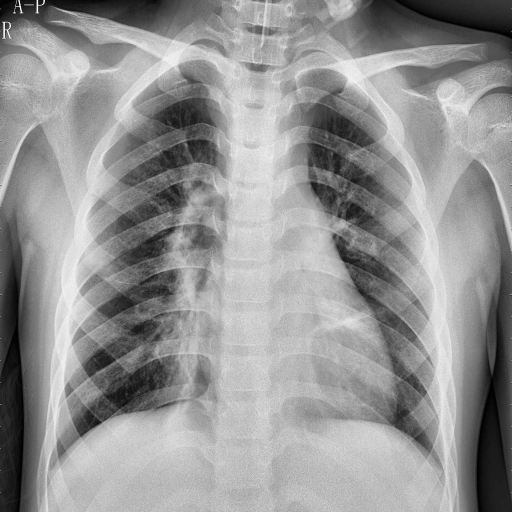
Finding: PNEUMONIA